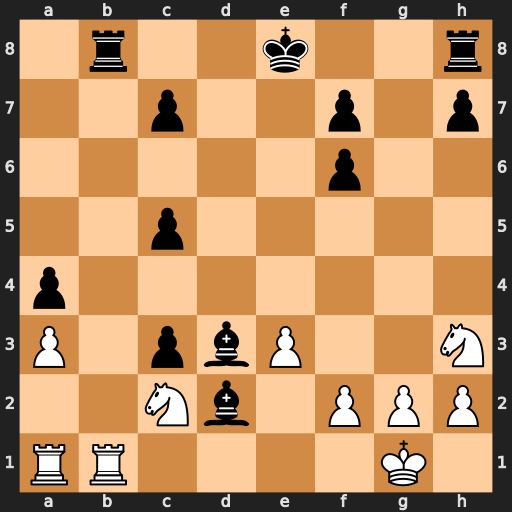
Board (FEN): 1r2k2r/2p2p1p/5p2/2p5/p7/P1pbP2N/2Nb1PPP/RR4K1
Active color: w
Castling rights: k
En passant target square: -
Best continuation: Rxb8+ Kd7 Rxh8